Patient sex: M
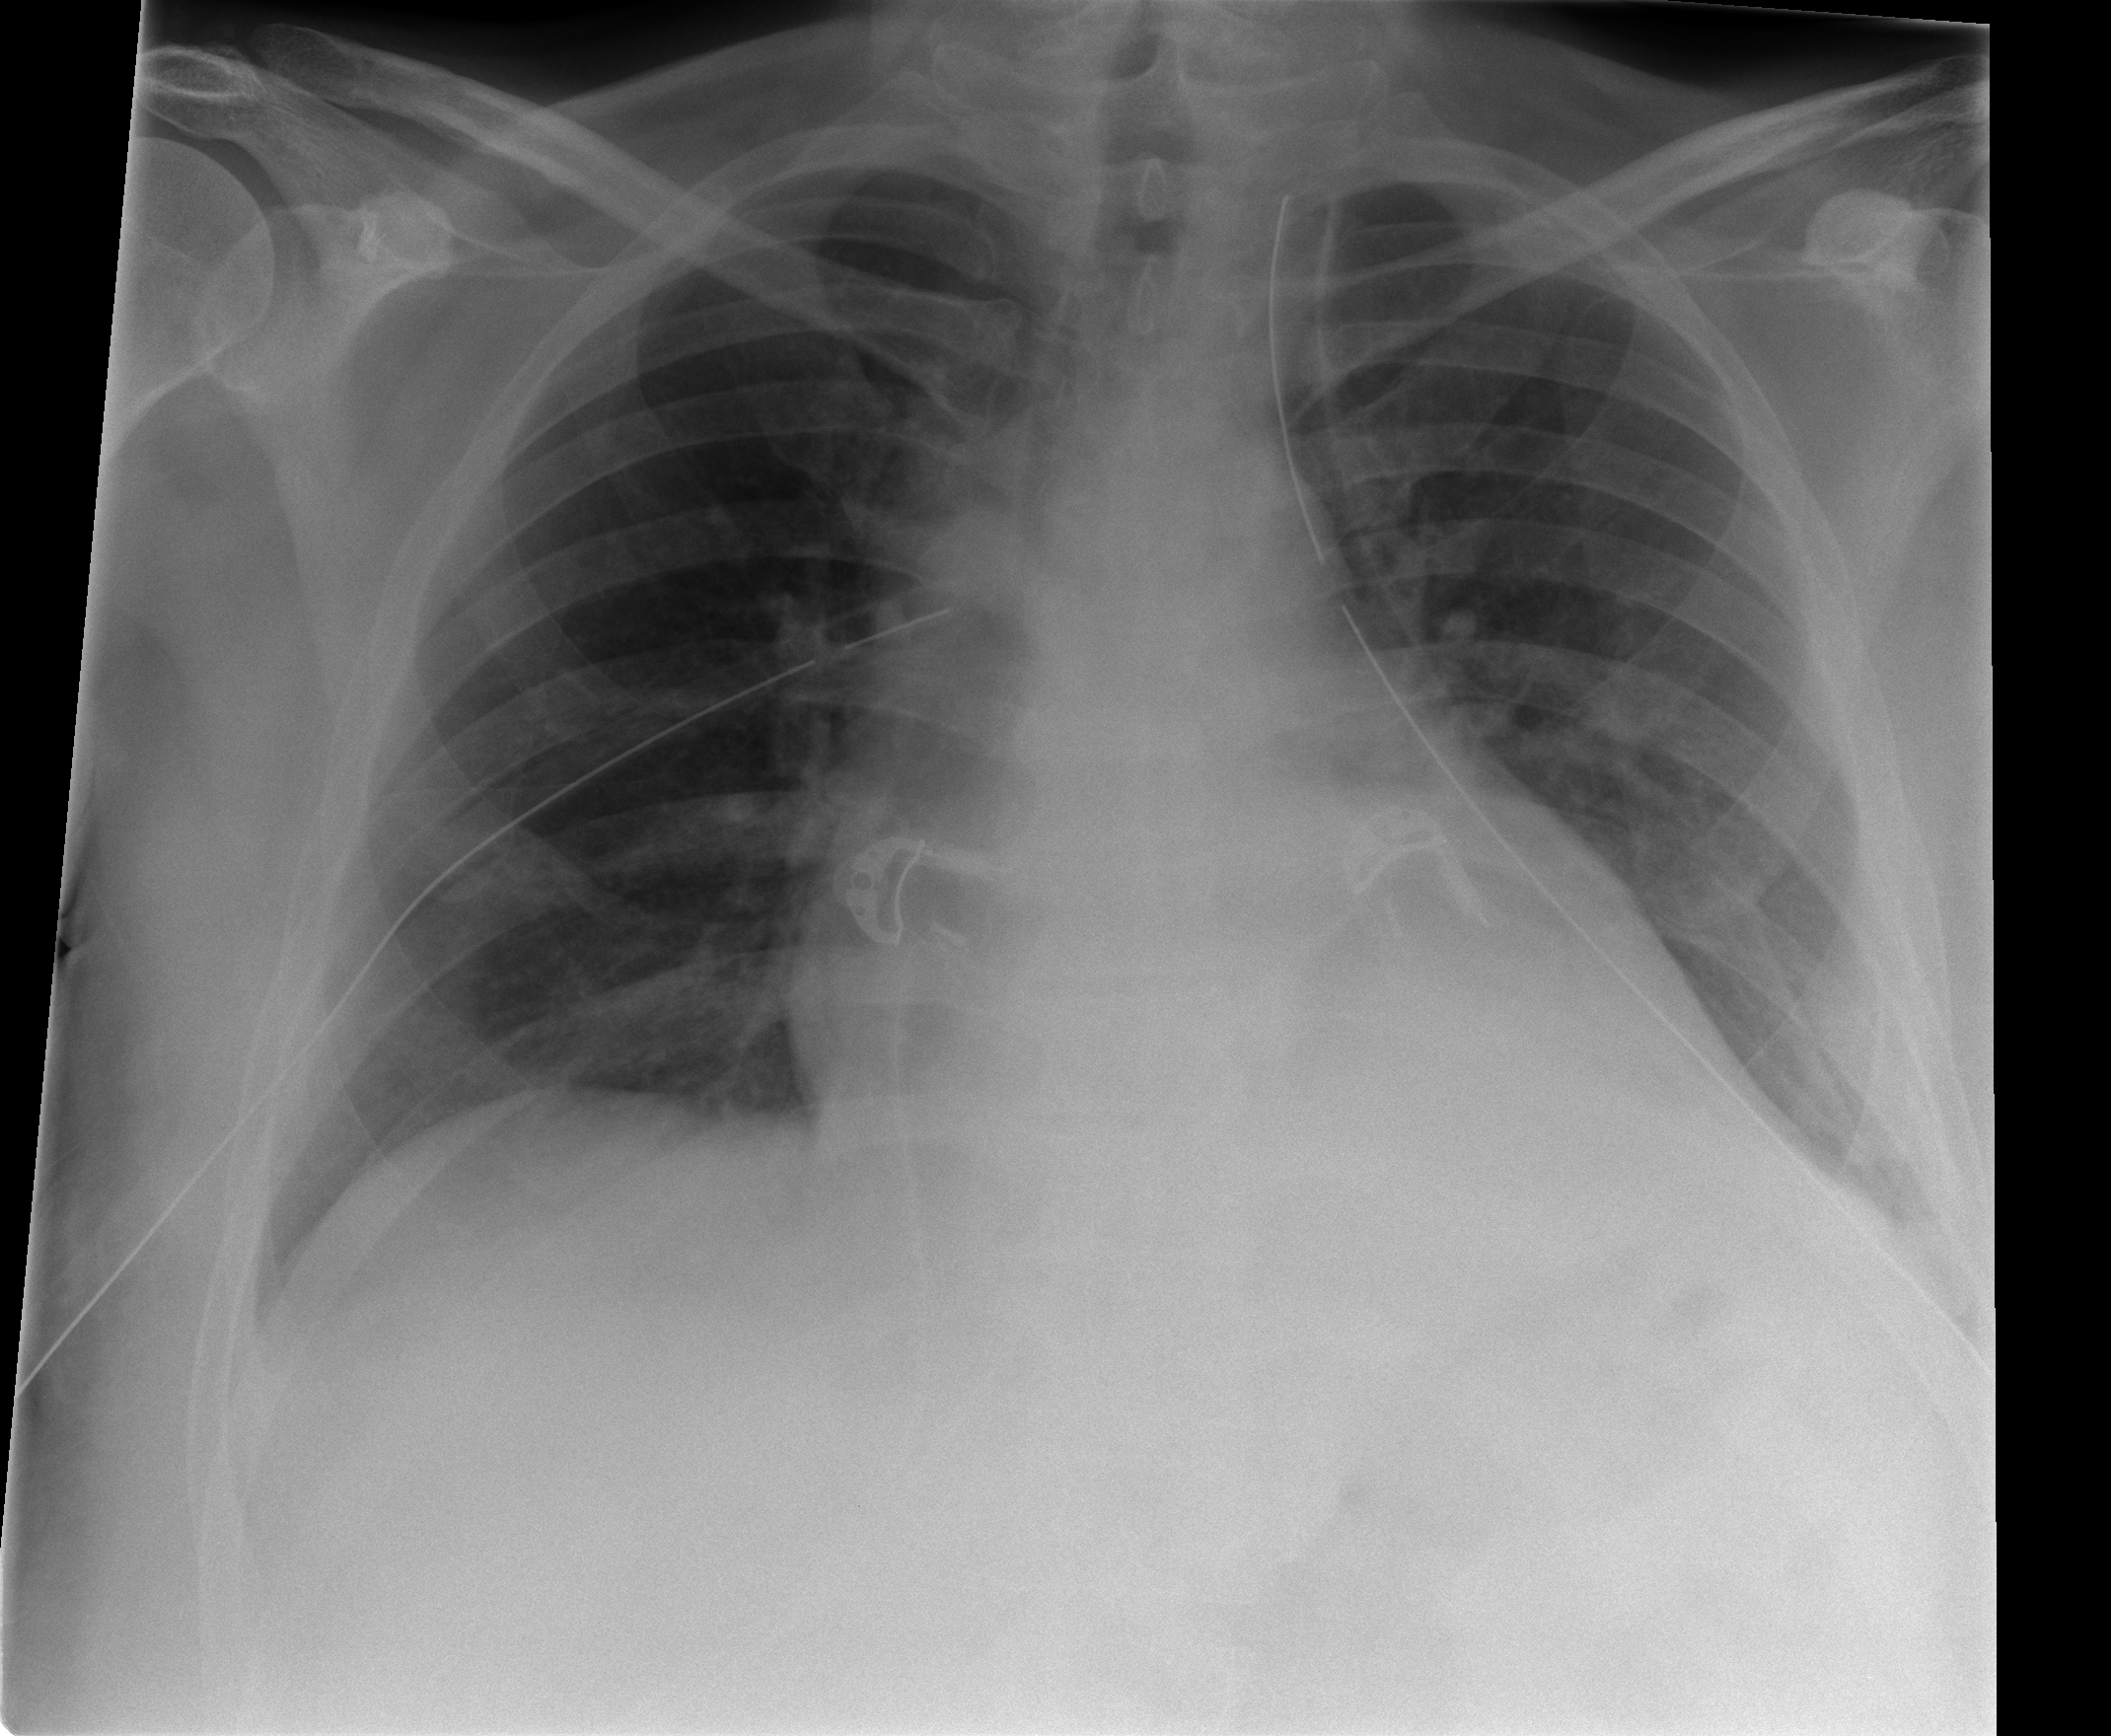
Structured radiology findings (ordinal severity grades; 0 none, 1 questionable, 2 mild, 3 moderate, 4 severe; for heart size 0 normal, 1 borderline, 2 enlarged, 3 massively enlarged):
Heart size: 0
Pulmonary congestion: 0
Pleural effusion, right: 0
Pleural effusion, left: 1
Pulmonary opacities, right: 0
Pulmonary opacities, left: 0
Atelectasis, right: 0
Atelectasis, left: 2